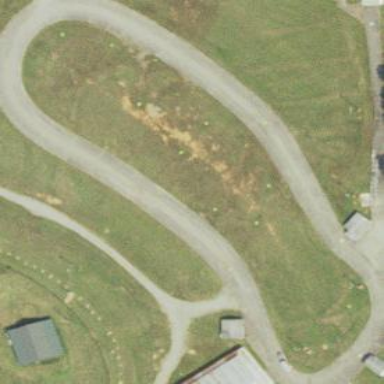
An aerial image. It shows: Motor sport raceway.